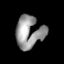
Tissue: lung
Cell type: Myeloid cells
Senescence score: 0.5819
Nuclear area (px): 831
Mean DAPI intensity: 148.594